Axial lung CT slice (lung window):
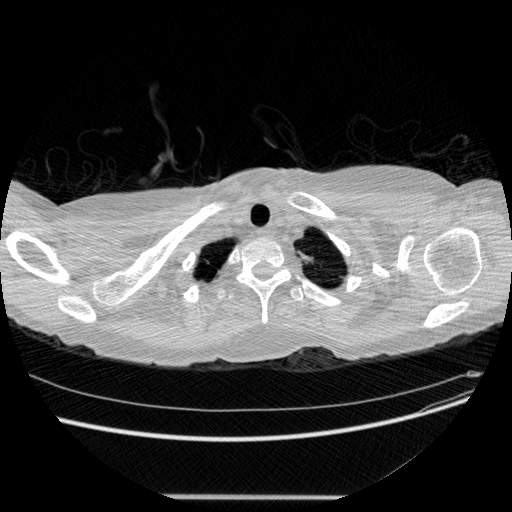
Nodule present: no